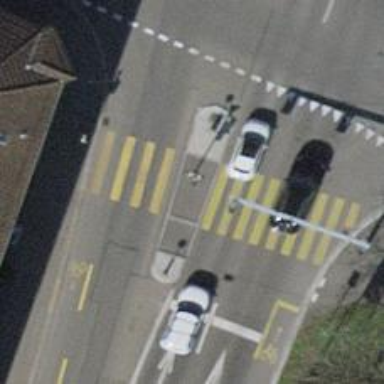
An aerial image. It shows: Tertiary road with asphalt surface and lane for cyclists on both sides.